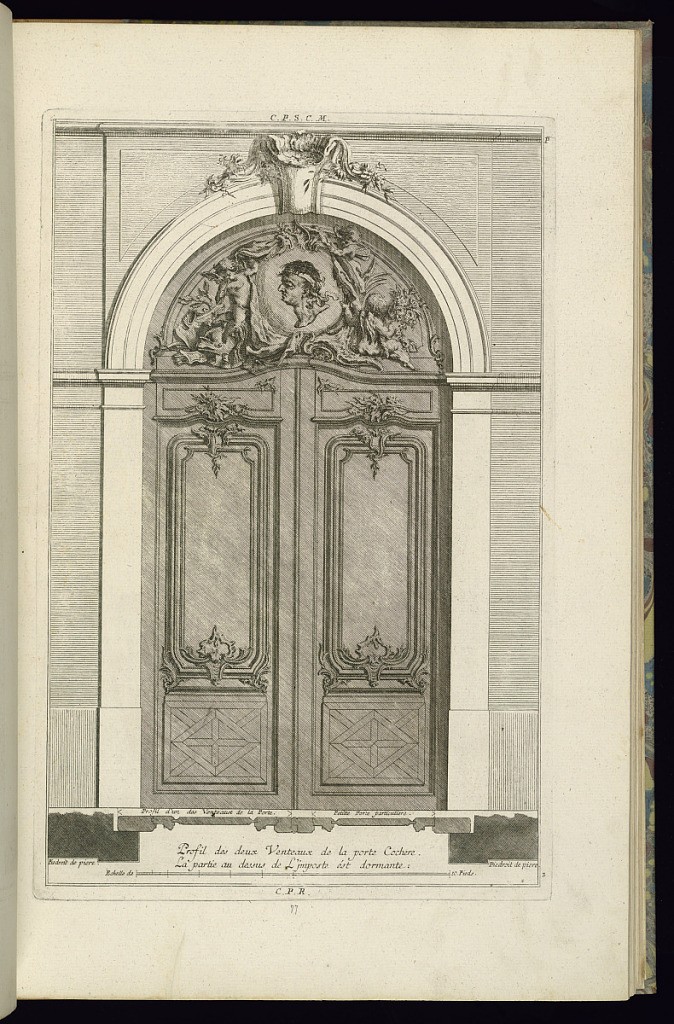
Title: Elevation and Plan of a Carriage Entrance
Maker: François de Cuvilliés the Elder, Belgian, 1695 - 1768
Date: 1745
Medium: Etching and engraving on off-white laid paper
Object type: Print
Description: Design for the doors of a carriage entrance. The doors are decorated with ornament motifs including portrait relief, putti, flowers, and rocaille elements. The plate is numbered but not signed.